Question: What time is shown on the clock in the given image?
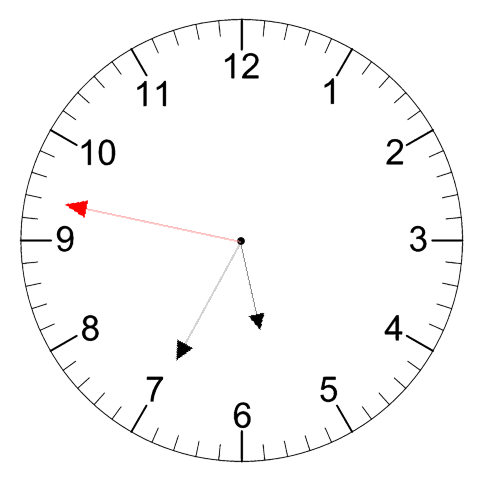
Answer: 05:34:47